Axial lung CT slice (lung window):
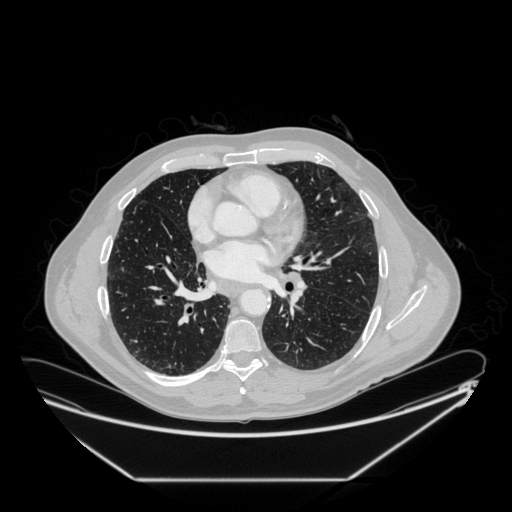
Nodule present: no